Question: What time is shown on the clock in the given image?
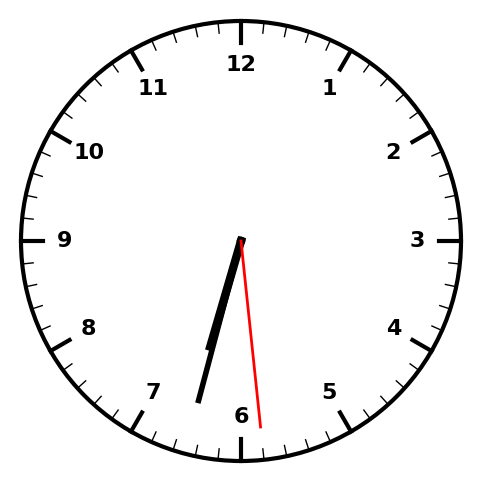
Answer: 06:32:29